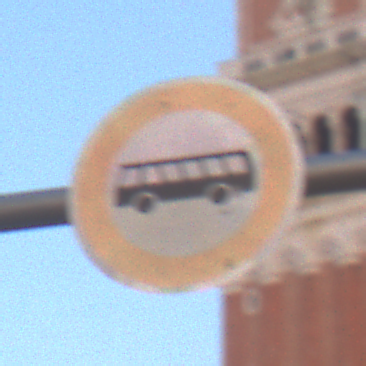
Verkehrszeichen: VerbotKraftomnibusse
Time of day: SunriseSunset
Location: Outdoor (Urban)
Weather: Clear
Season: NotSpecified
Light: Natural